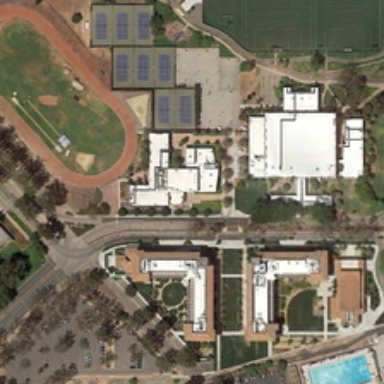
Several buildings and some green trees are in a school with a playground and eight tennis courts .